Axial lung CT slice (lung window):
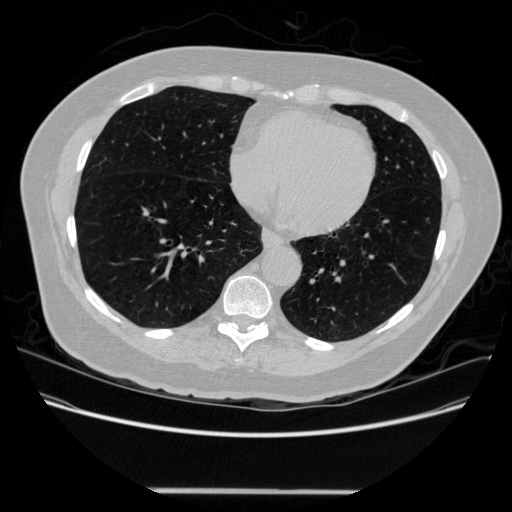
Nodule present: no